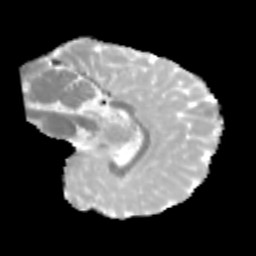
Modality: MD
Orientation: sagittal
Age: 11
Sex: male
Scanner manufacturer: siemens
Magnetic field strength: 3 T
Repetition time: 3.8 s
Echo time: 0.07 s